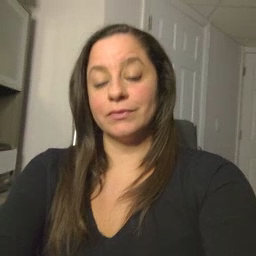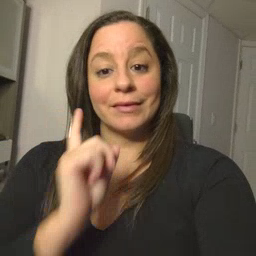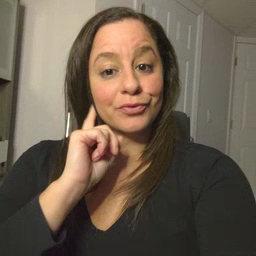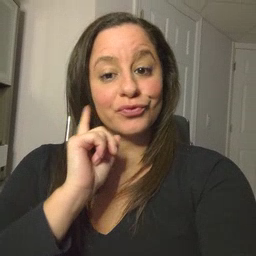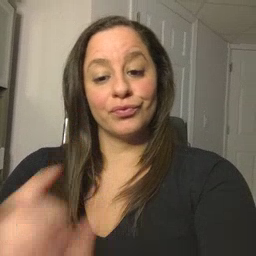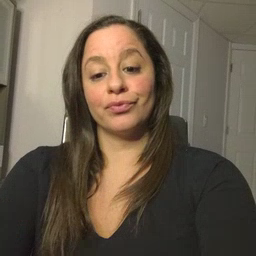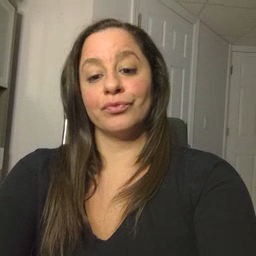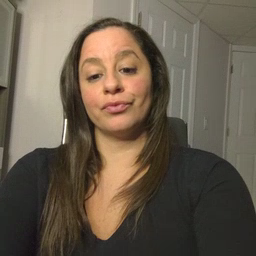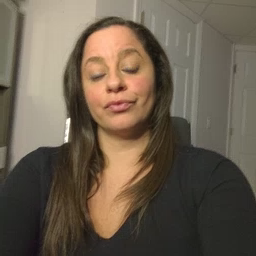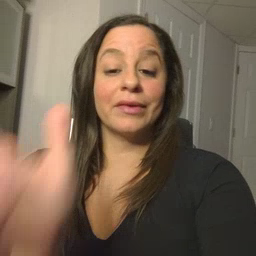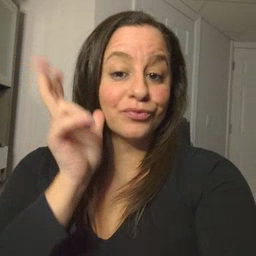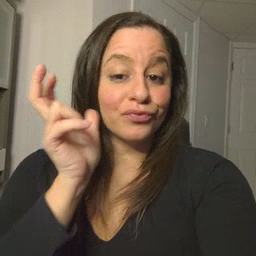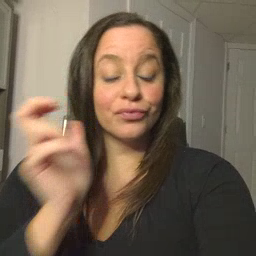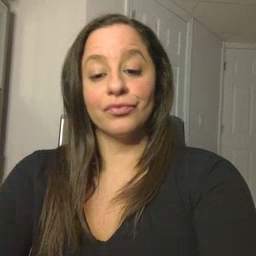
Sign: hear